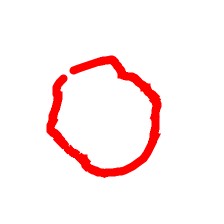
Shape: circle